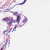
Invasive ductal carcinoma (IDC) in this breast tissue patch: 0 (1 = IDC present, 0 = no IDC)